Brain MRI, t1w sequence, axial 2D slice.
Patient: age 45, sex F, weight 90 kg, height 1.9 m
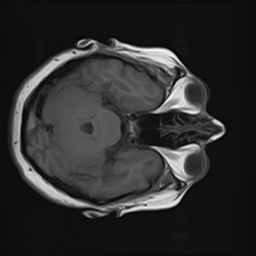